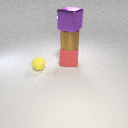
large red rubber cube below large purple metal cube